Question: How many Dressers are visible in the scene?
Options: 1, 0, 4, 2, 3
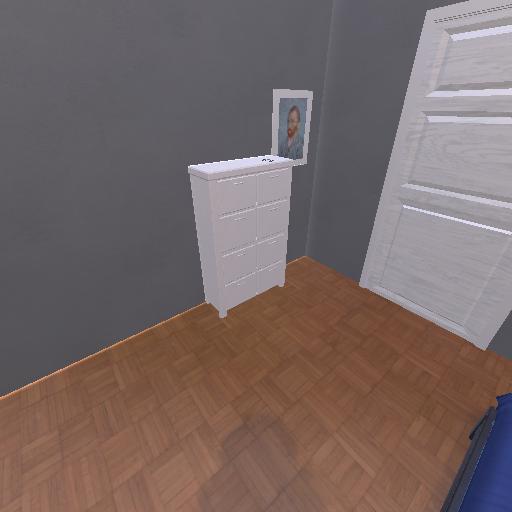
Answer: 1